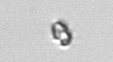
Label: Heterocapsa_rotundata